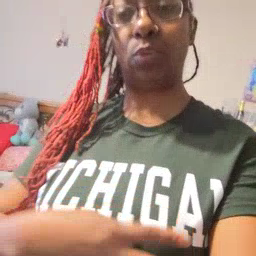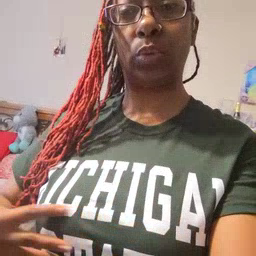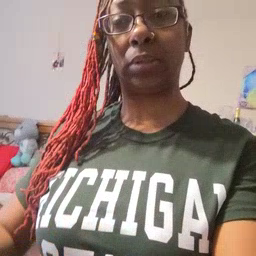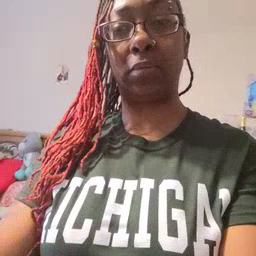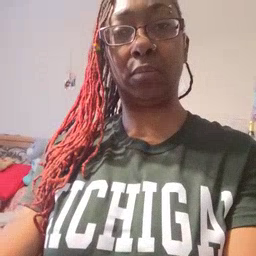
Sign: zebra